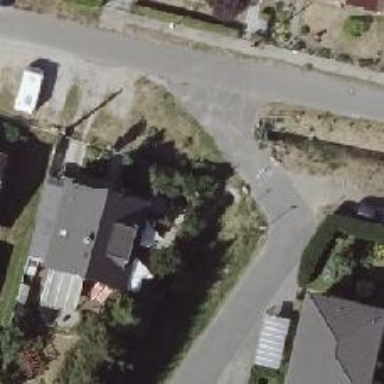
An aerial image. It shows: Asphalt footway.